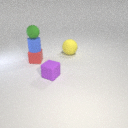
small blue rubber cylinder below small green rubber sphere